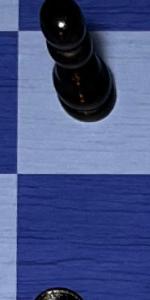
Label: Empty